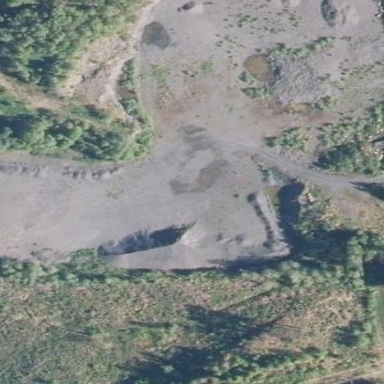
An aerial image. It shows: Quarry area.